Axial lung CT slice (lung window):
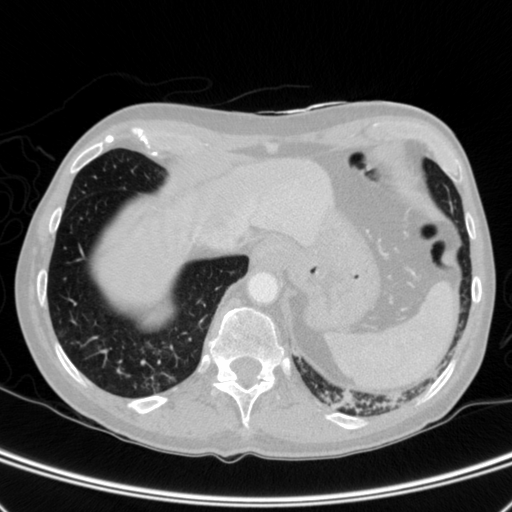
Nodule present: no